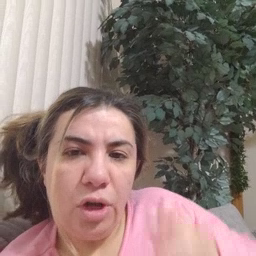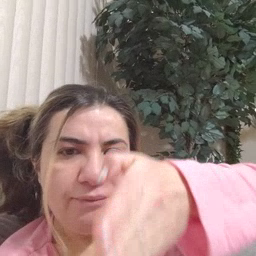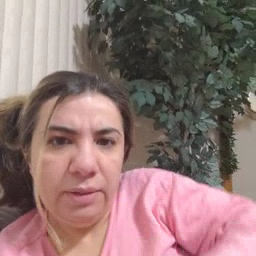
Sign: after